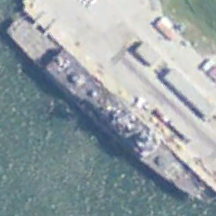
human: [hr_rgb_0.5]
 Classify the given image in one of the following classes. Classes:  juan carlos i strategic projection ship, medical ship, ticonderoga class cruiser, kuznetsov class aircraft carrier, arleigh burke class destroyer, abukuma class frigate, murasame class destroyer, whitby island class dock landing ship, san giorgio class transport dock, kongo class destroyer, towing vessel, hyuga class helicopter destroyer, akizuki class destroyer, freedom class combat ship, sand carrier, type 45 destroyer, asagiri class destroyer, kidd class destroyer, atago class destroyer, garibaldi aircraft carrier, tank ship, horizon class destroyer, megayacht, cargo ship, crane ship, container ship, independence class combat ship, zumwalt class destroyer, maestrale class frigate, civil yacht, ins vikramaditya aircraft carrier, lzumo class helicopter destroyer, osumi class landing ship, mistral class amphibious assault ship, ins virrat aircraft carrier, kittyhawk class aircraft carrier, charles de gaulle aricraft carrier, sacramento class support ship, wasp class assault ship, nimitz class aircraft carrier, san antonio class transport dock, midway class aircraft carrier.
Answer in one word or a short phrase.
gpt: Ticonderoga class cruiser